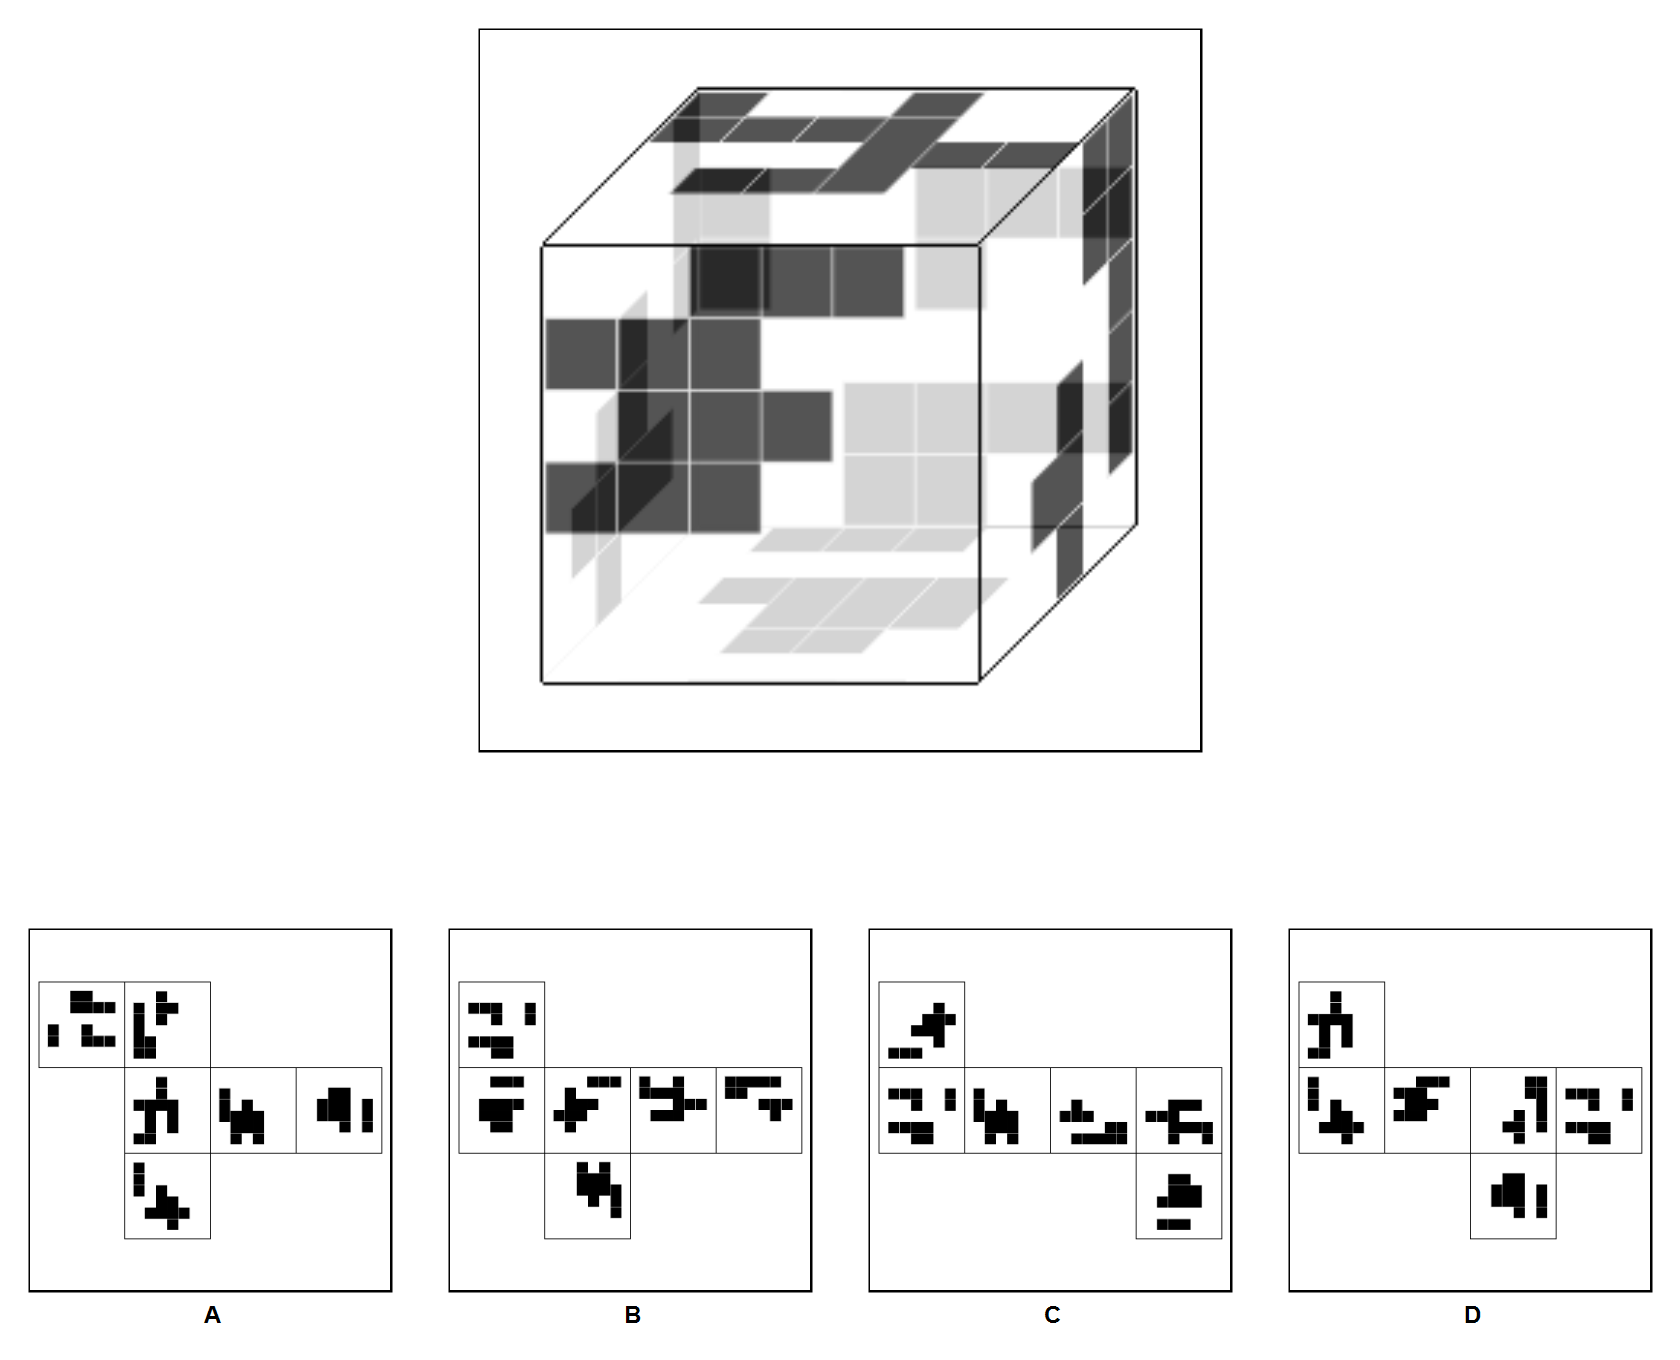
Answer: C